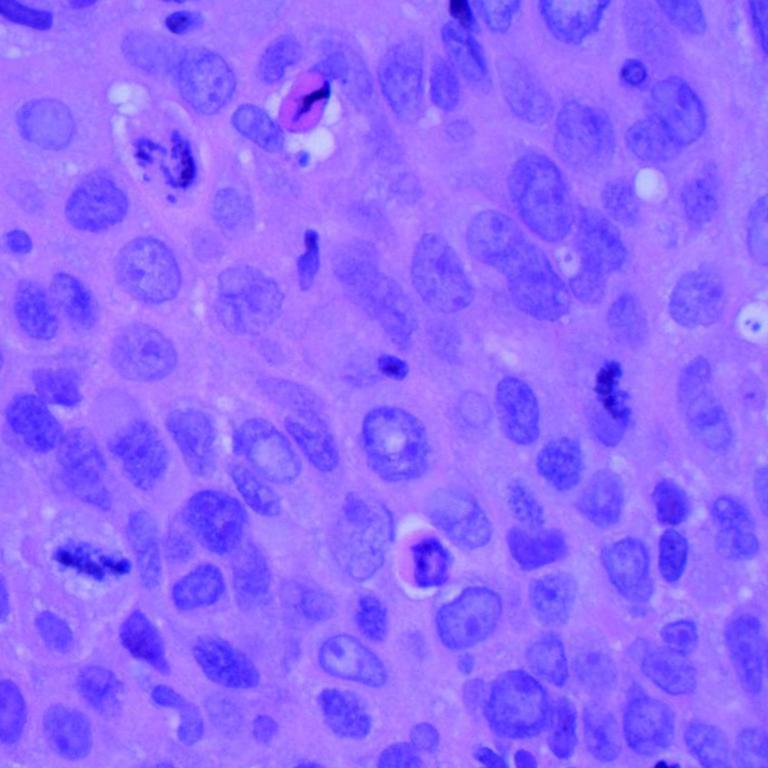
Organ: lung
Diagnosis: squamous carcinomas